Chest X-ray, PA view. Patient: 45 years old, sex F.
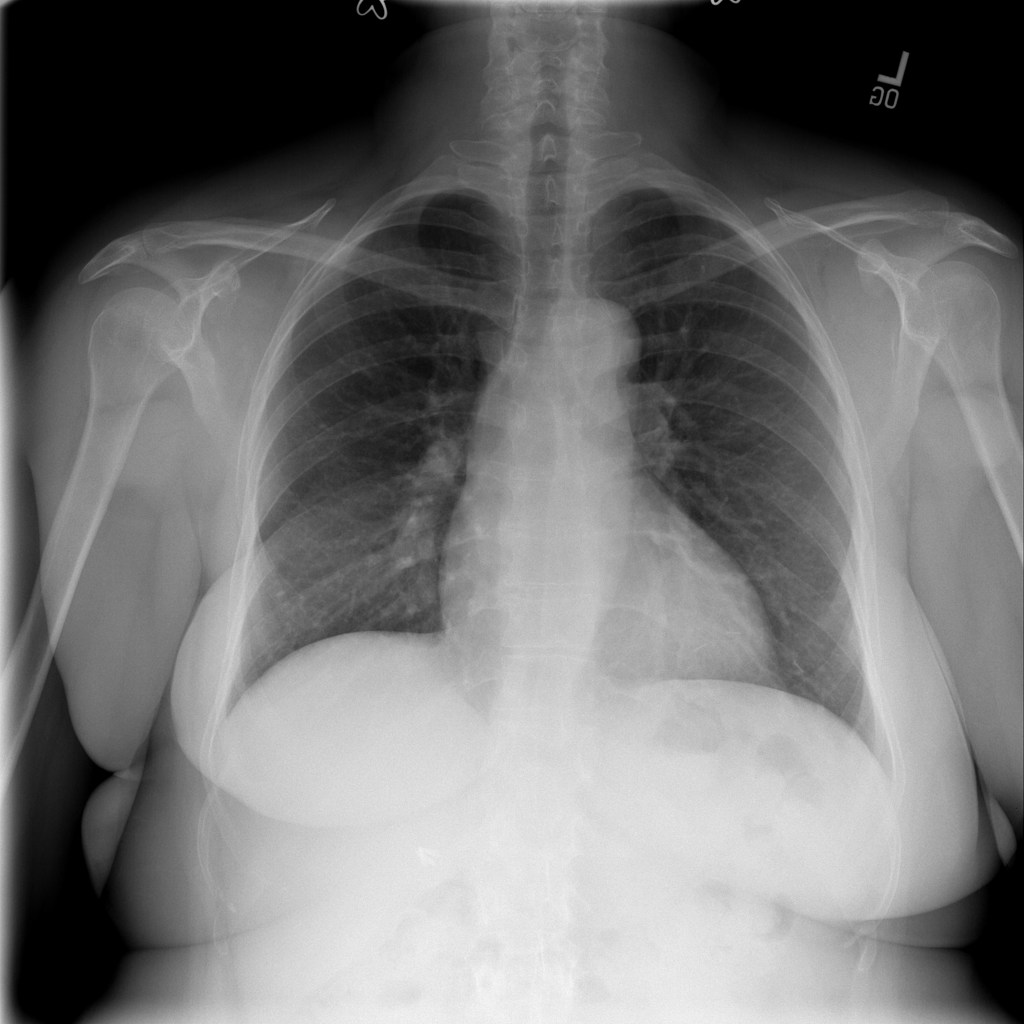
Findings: No Finding